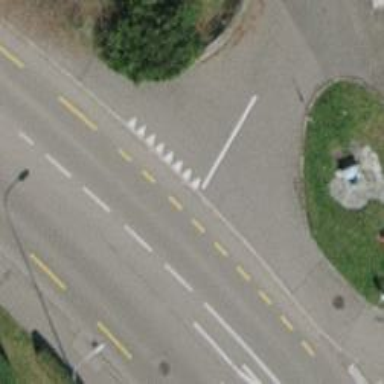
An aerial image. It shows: Road with "give way" sign.